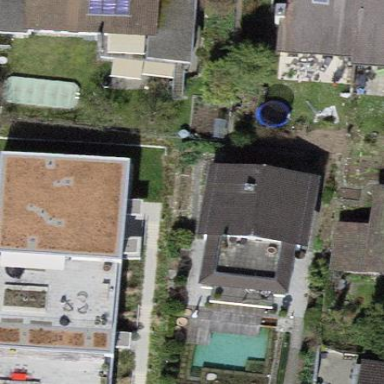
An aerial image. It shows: Residential building.